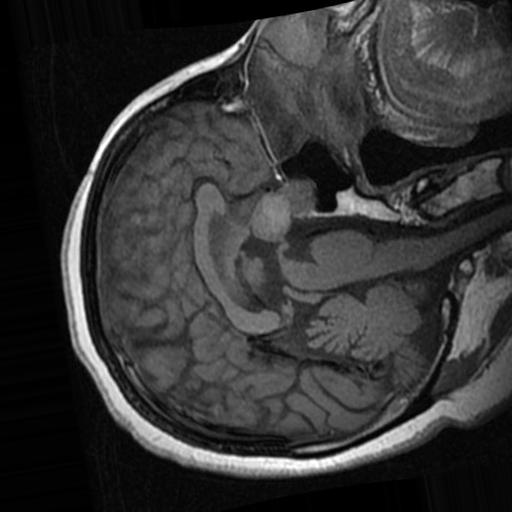
Label: brain_tumor